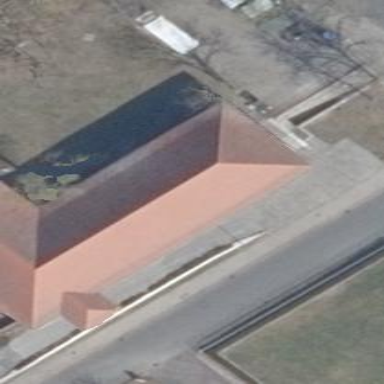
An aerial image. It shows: Red gabled roof on historic commercial building.